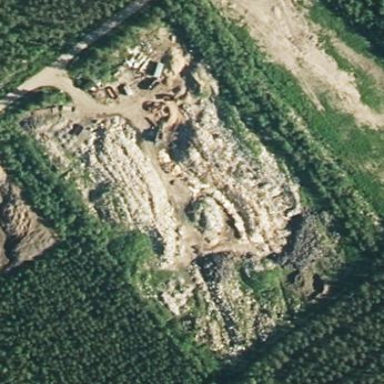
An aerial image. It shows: Recycling center for various types of waste.